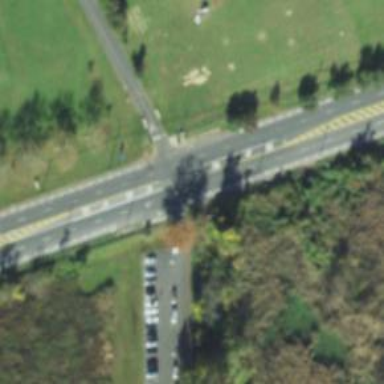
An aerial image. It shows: Primary highway.